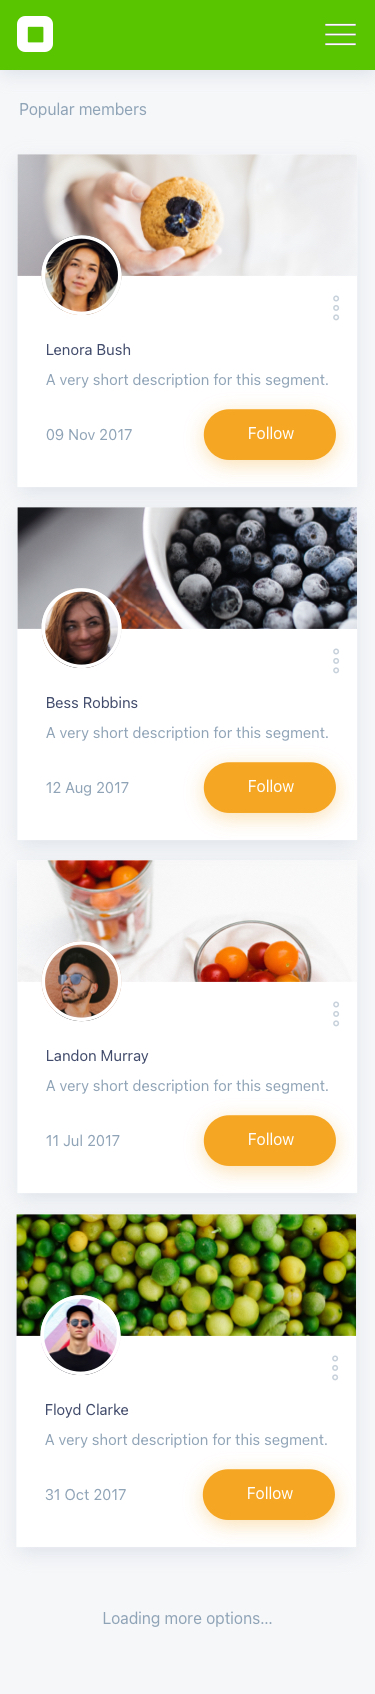
Text in this UI design:
Follow
31 Oct 2017
A very short description for this segment.
Floyd Clarke
Follow
11 Jul 2017
A very short description for this segment.
Landon Murray
Follow
12 Aug 2017
A very short description for this segment.
Bess Robbins
Follow
09 Nov 2017
A very short description for this segment.
Lenora Bush
Popular members